Interaction volume radius: 10 \u00c5
Interaction volume height: 20 \u00c5
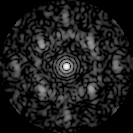
Disorder parameter: 0.6312